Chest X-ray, AP view. Patient: 47 years old, sex M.
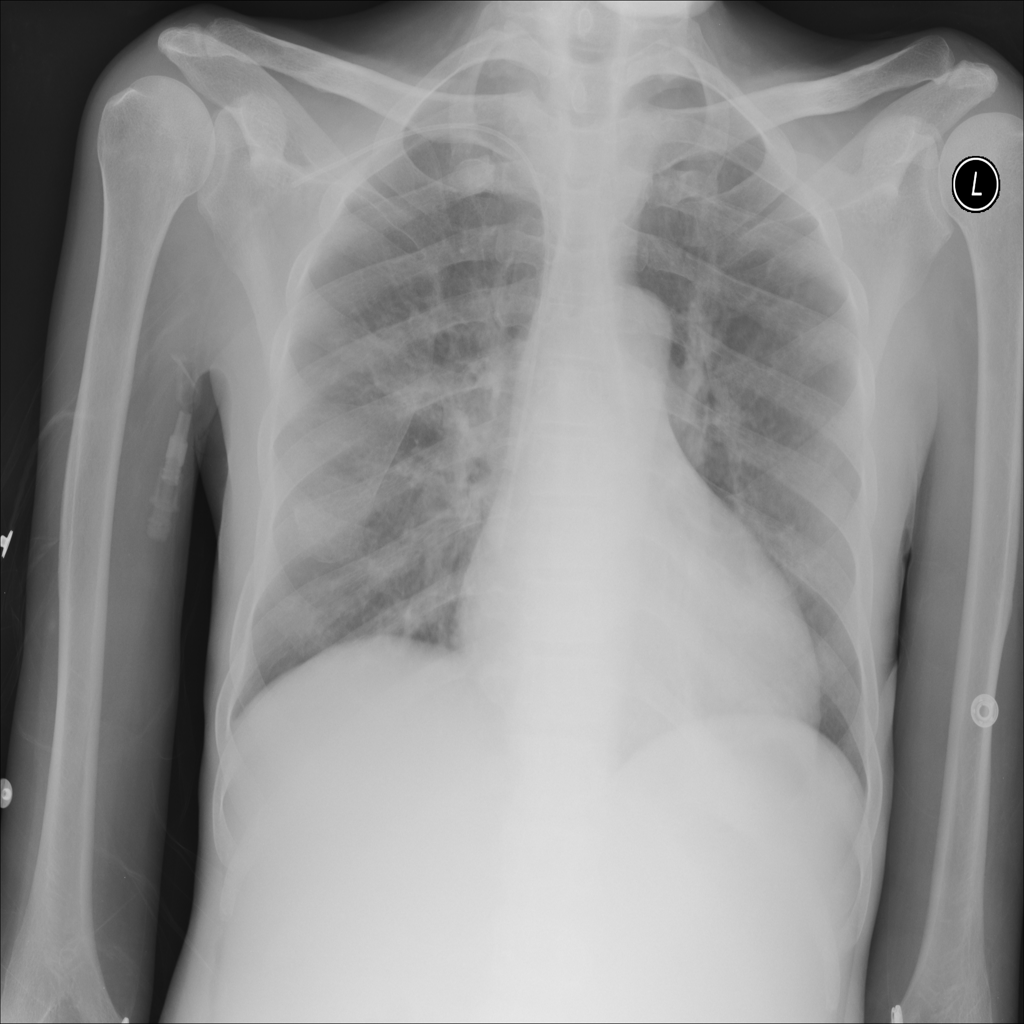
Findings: Nodule